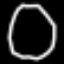
Label: octagon